Aerial crown-view tile of a tropical tree (Barro Colorado Island, Panama), acquired 20240918:
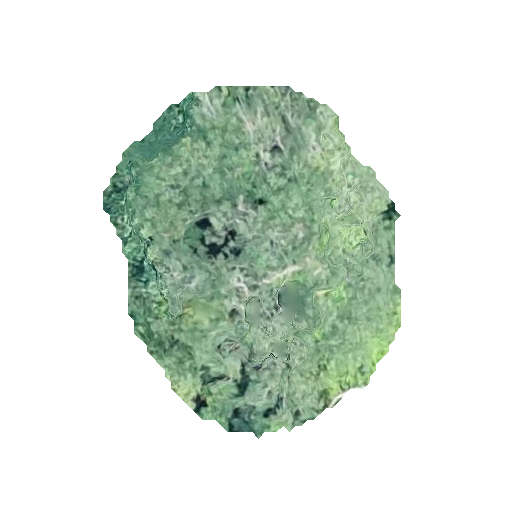
Species: Astronium graveolens
GBIF accepted scientific name: Astronium graveolens
Crown area: 120.469 m²